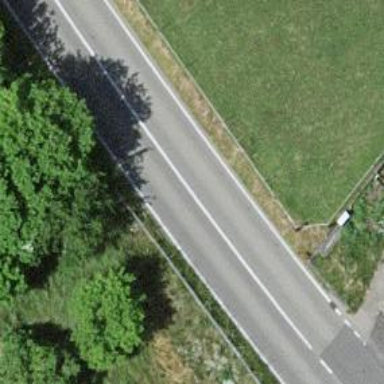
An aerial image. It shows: Secondary road with asphalt surface.